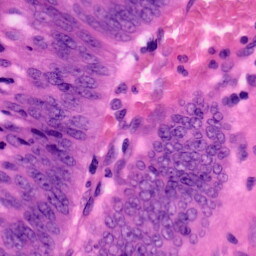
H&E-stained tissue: Colon